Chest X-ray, PA view. Patient: 49 years old, sex M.
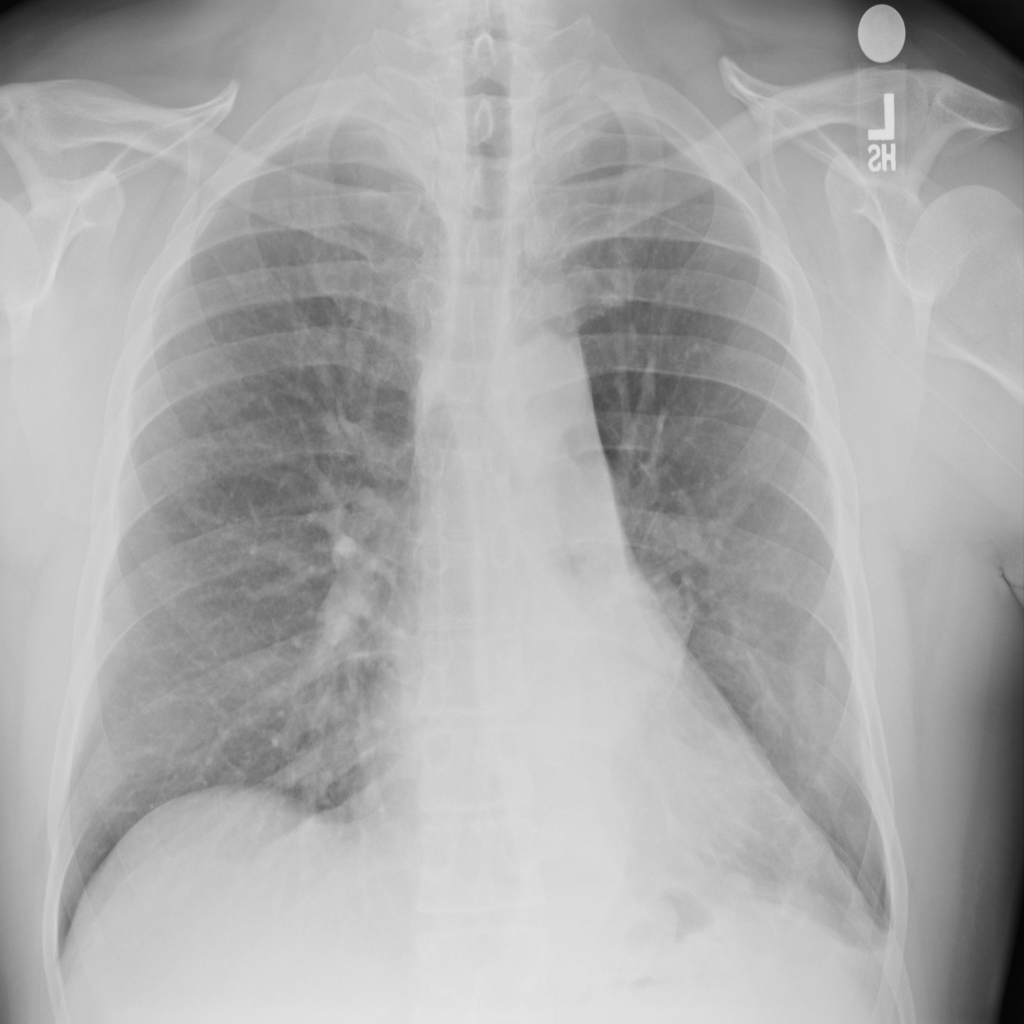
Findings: Atelectasis, Effusion, Mass